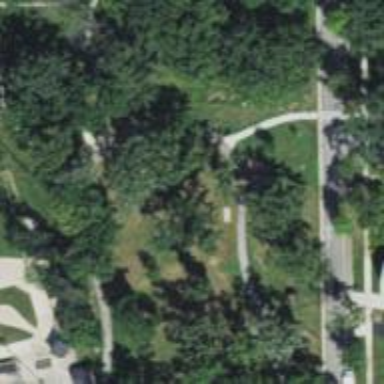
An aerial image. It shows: Disc golf tee.